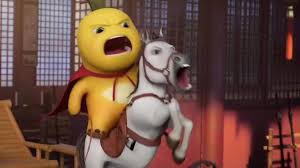
Label: nailong